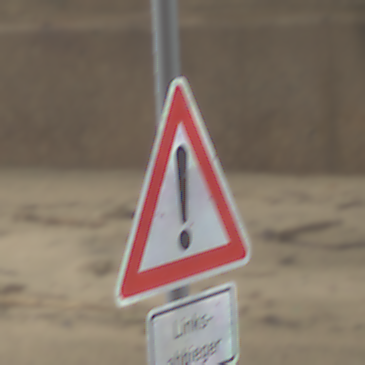
Verkehrszeichen: Gefahrenstelle
Zusatzzeichen unten: HinweiseAufGefahrenDurchVerbaleAngabe9
Umgebung: Roofed, Beach
Tageszeit: Midday
Wetter: Overcast
Licht: Natural
Jahreszeit: NotSpecified
Kontrast: LowContrast